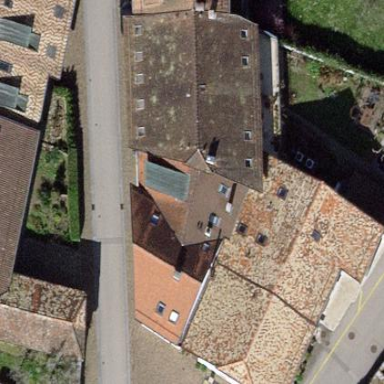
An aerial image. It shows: Detached building with gambrel roof shape.